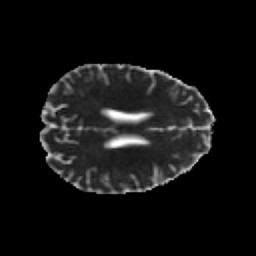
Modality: MD
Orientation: axial
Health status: healthy
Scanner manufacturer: philips
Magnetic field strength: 3 T
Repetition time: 6.964 s
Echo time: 0.092 s